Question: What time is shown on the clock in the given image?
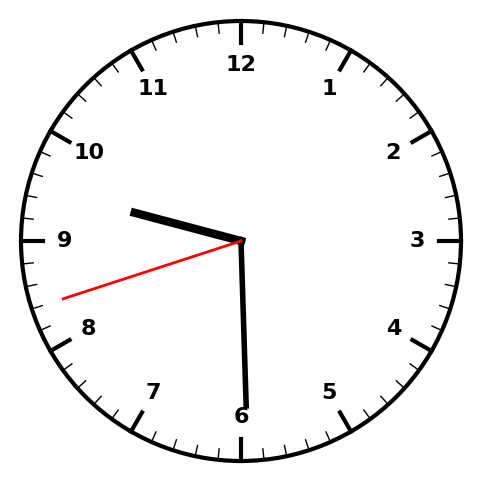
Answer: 09:29:42